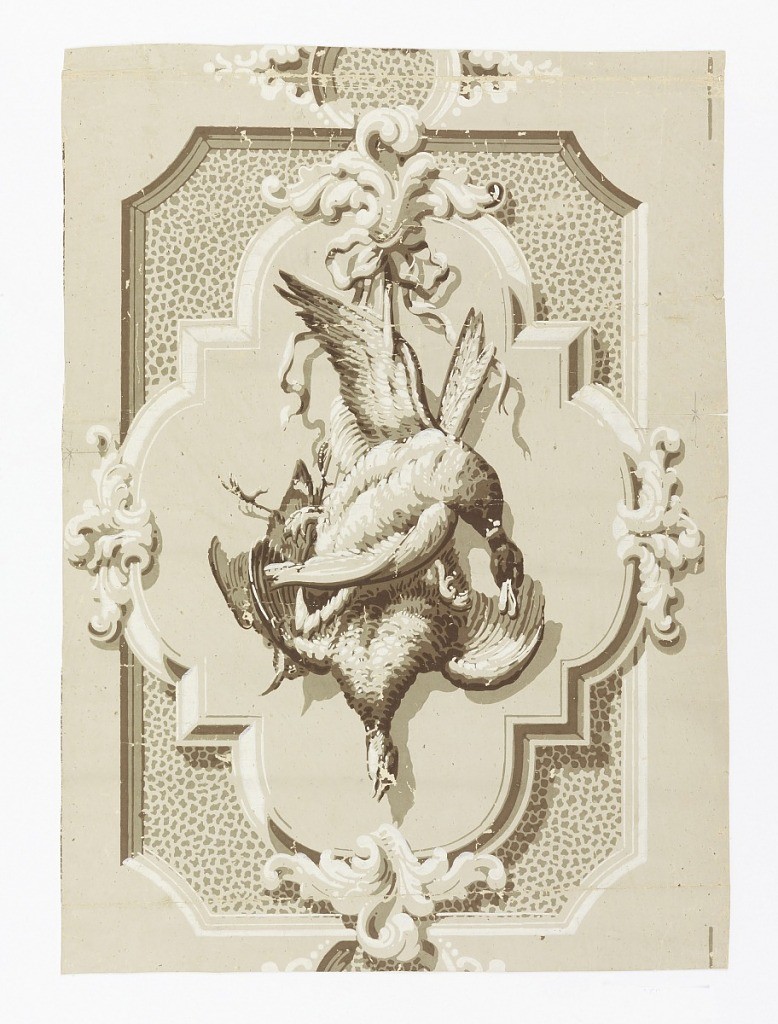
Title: Sidewall
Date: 1840
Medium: Block-printed paper
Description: Trompe l'oeil design of trophies consisting of a dead duck and pheasant hanging by ribbons from foliate scrolls; enclosed by four-lobed frames, which are, in turn, mounted on spotted rectangles with clipped corners. Printed in grisaille, heightened with brown.